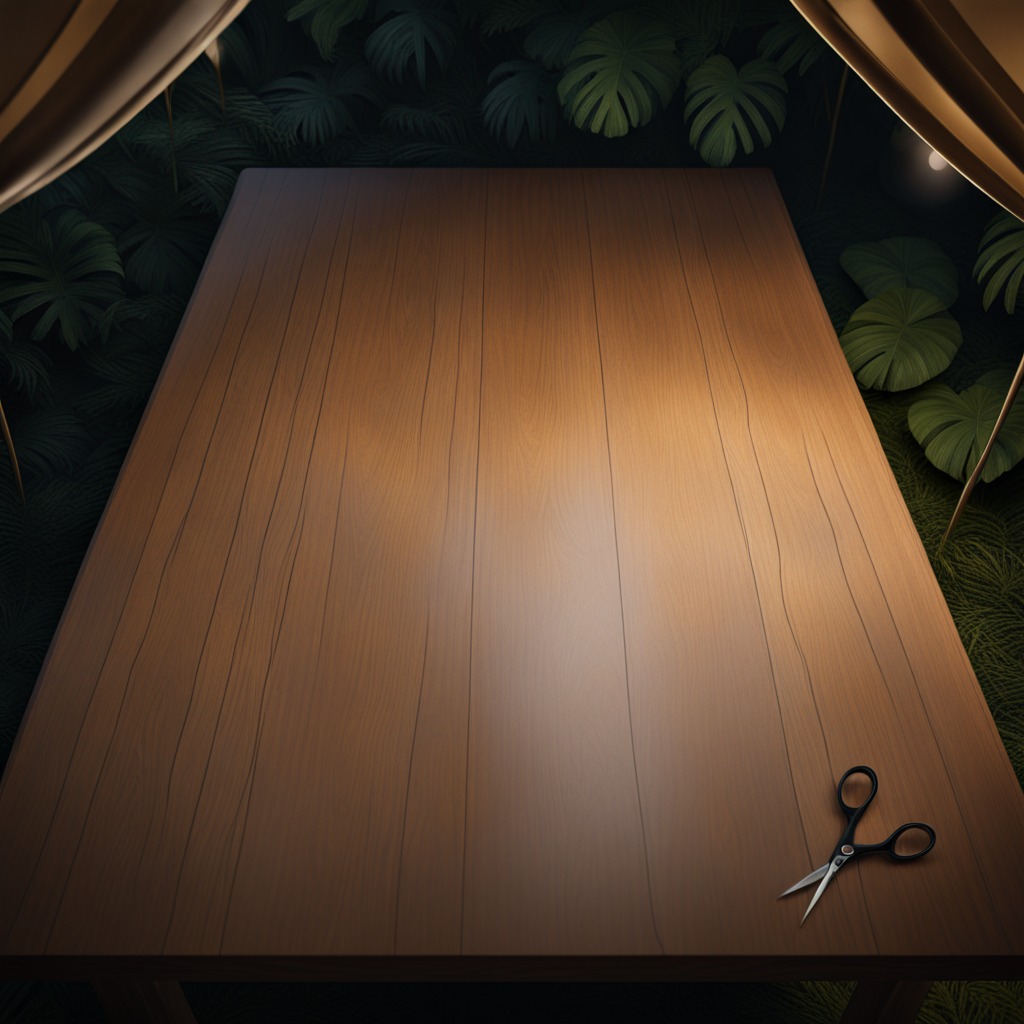
A scissor lies on the wooden table inside a jungle field workshop tent at night.